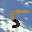
Label: 5